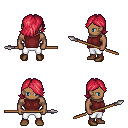
a pixel art fantasy rpg character, male body template, human, dark skin, maroon sleeveless shirt, white pants, ruby red swoop hairstyle, brown shoes, spear, four views (front, back, left, right), 2x2 character sprite sheet, small pixel art, hard edges, no anti-aliasing